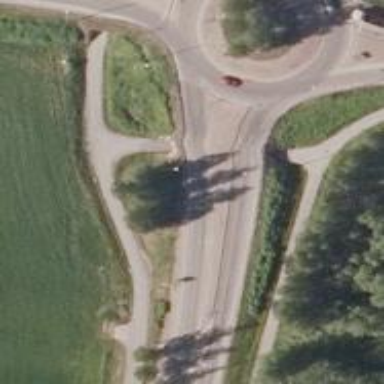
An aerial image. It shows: Cycleway.